Question: I would like to get, for each 'type', the number of occurrences. You can see in the image that they are positioned at difference places based on a COUNT query I'm doing to get the data.

I am using CodeIgniter, and this is my current code, but it doesn't work.
'''
foreach ($query->result() as $row) {
$num = $row->type;
$returndata[] = array(
'type' => $row->type,
'num' => $row->TYPE.$num
);
}
'''
I was thinking that I could get the data with a simple foreach loop but apparently I can't. Is there some secret voodoo magic, apart from using a switch statement, to get the data?
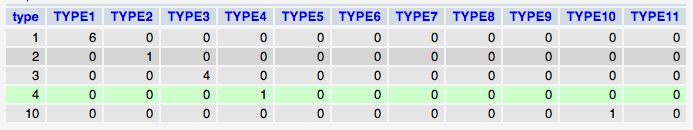
Answer: ''num' => $row->TYPE.$num' isn't quite doing what you think it is, as that is not the correct way to access a field with a dynamic name. In reality, you're setting 'num' to the value of '$num' appended to '$row->TYPE'.
To handle dynamic object property names, you need to enclose the name in brackets:
'''
'num' => $row->{'TYPE'.$num}
'''